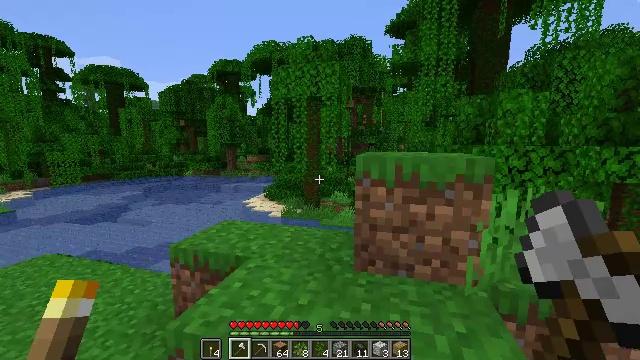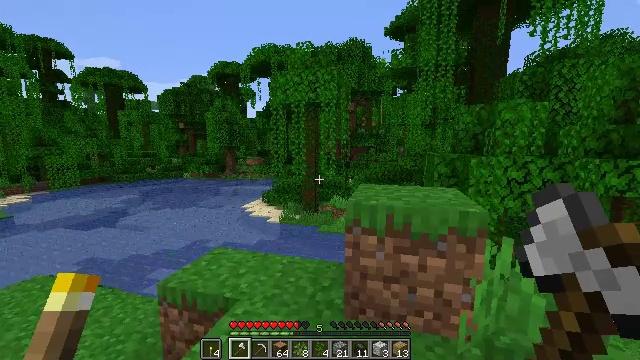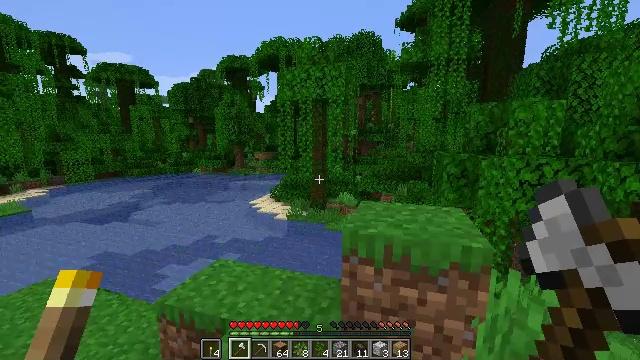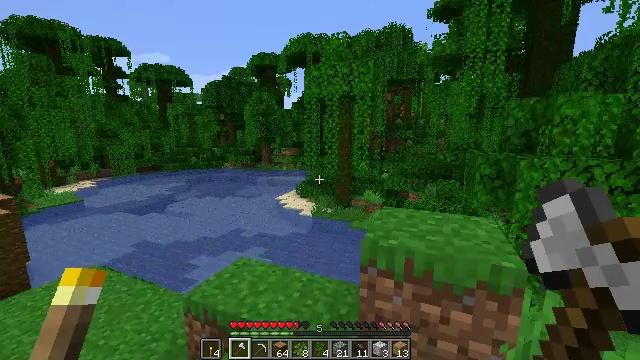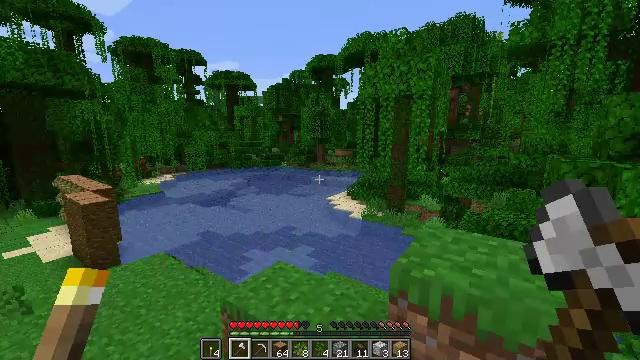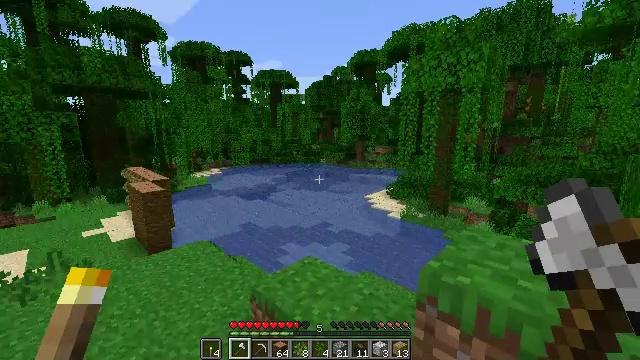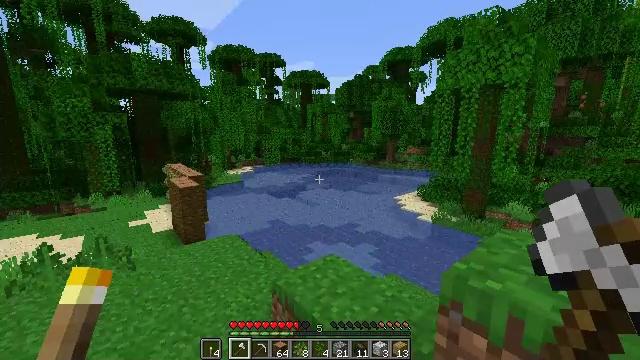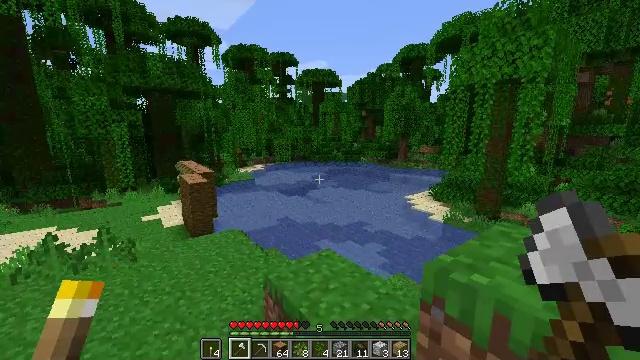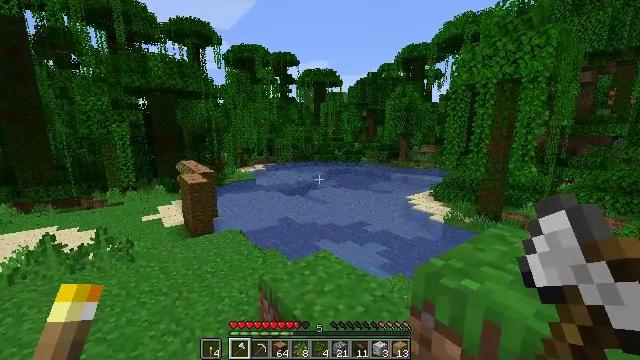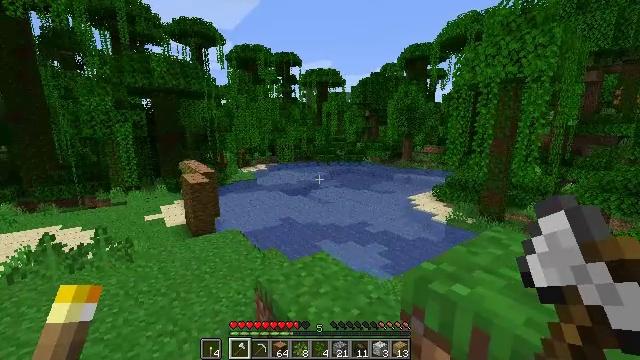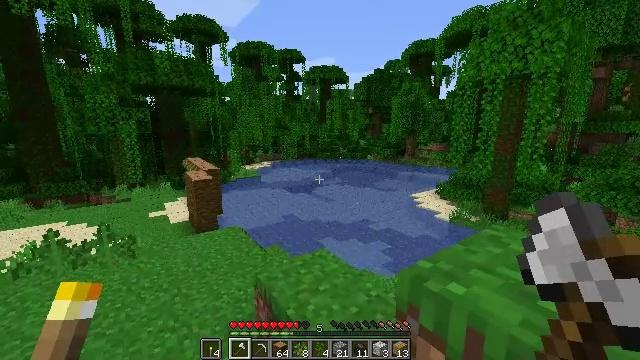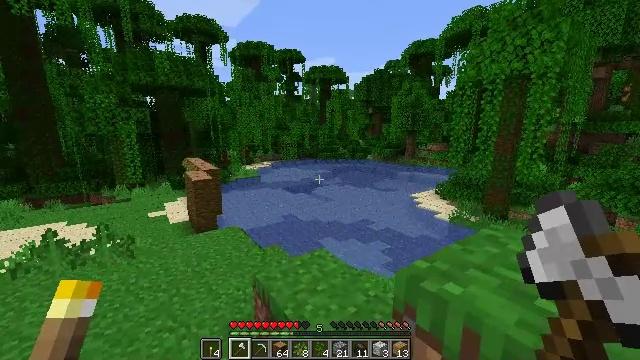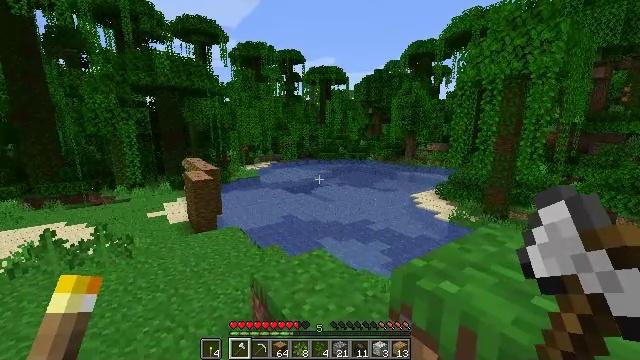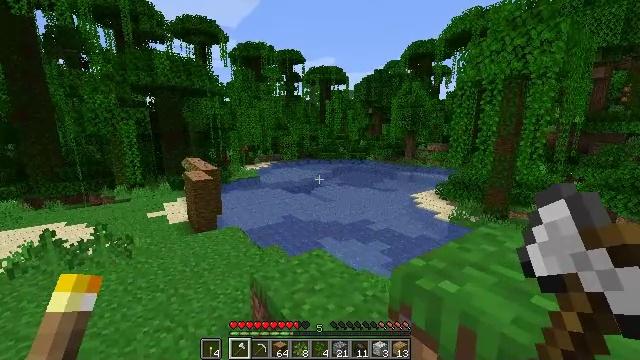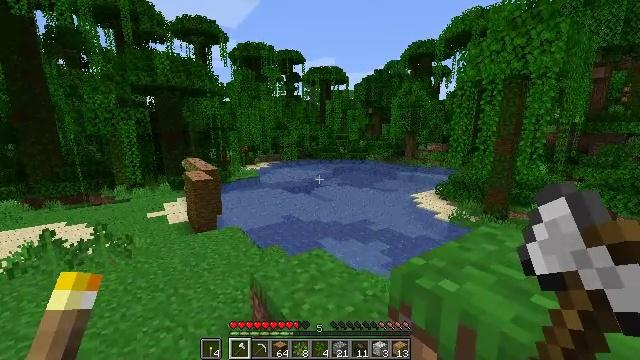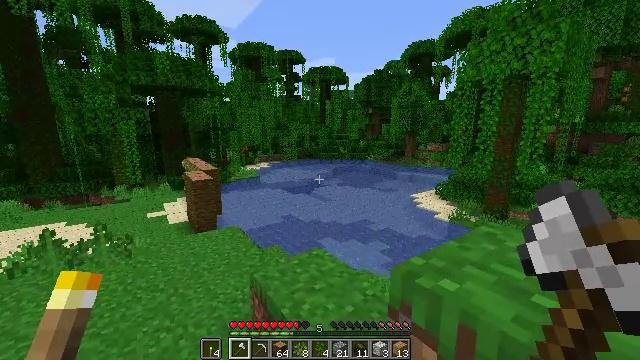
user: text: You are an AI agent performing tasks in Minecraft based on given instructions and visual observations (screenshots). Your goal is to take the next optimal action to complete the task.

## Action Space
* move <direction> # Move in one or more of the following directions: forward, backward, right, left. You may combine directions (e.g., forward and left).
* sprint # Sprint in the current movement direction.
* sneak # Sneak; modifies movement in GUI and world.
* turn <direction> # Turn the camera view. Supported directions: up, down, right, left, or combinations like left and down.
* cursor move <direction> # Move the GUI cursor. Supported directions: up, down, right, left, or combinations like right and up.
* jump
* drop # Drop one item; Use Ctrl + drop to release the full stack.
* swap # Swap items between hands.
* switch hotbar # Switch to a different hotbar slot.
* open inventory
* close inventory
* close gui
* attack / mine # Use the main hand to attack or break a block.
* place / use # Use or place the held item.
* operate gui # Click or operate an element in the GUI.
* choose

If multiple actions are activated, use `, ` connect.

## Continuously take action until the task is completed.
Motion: motion action
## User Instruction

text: Hunt fish.
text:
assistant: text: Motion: move forward and move right, jump
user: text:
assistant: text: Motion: move forward and move right, turn left and down
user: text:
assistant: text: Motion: move forward and move right, turn left
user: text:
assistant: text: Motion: move forward and move right, turn left
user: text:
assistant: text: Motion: move forward, turn left
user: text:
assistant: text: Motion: turn left
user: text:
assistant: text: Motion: turn left
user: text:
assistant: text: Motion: no_op
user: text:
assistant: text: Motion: no_op
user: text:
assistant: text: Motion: no_op
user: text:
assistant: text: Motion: no_op
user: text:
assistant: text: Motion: no_op
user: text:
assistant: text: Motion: no_op
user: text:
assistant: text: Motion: no_op
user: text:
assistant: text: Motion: no_op
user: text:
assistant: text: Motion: no_op
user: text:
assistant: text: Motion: no_op
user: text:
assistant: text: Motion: no_op
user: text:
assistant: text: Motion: turn left
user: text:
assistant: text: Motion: turn left and up
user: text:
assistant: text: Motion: turn left and up
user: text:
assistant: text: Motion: turn left and up
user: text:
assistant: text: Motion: no_op
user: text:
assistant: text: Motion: no_op
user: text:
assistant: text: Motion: no_op
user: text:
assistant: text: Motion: no_op
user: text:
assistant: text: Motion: no_op
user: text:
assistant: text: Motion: no_op
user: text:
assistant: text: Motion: no_op
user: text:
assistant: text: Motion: no_op